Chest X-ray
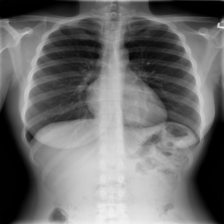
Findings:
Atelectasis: negative
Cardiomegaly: negative
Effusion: negative
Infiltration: negative
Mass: negative
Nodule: negative
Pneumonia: negative
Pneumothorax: negative
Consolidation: negative
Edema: negative
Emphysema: negative
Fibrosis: negative
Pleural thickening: negative
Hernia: negative